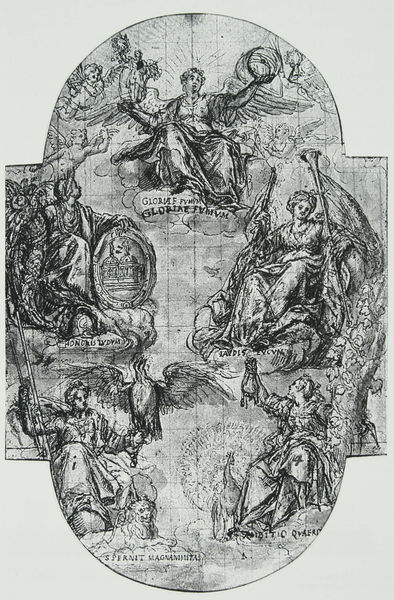
Titel: Entwurf zum Deckenbild der Gloria im Kaisersaal der Residenz München
Künstler: Peter Candid
Standort: Graz
Institution: Alte Galerie am Landesmuseum Joanneum
Schlagwörter: adler, baum, dunkel, feder, flügel, gemälde, gott, himmel, kopf, meer, vogel, weiß, wolken, frauen, menschen, see, sitzen, stadt, ausschnitt, geste, grau, haar, hell, kariert, schwarz, skizze, symbol, zeichnung, blick, hund, tier, tiere, wolke, wand, arme, barock, federn, johannes, kleidung, stehen, bildnis, füllhorn, instrument, signatur, baumstamm, vögel, kirche, figur, stoff, tücher, decke, gewänder, personen, pflanzen, krone, oval, rund, engel, beine, schrift, papier, bogen, haltung, stab, studie, fahne, flagge, grafik, graphik, schattierung, linien, figuren, lanze, thron, kartusche, detail, inschrift, büste, glanz, fein, umriss, schild, gewölbe, medaillon, schweben, form, druck, schwarzweiss, radierung, strich, kugel, ausgebreitet, herrscher, pfau, allegorie, entwurf, kranz, lorbeerkranz, mythologie, göttin, jagd, rom, ecken, karton, wappen, heiligenschein, kreuze, efeu, herrschaftlich, zitat, antik, christlich, götter, zeus, bacchus, olymp, greif, reif, venus, auffahrt, löwe, heilige, deckengemälde, fresko, siegel, hera, juno, jupiter, posaune, putten, maria, allegorien, erzengel, putti, drache, aufstieg, diana, raster, göttlich, himmelfahrt, symbole, fau, federzeichnung, göttinnen, deckenmalerei, vorzeichnung, handzeichnung, trompete, markus, metapher, quadrierung, werkzeuge, apostel, glorie, evangelisten, fischschwanz, lukas, matthäus, attribute, ruhm, deckenbild, parnass, vergitterung, ewand, schalmei, visierung, gloria, tuchg, antikenzitat, friechen, goot, hirarchie, markuslöwe, vorhersehung, wiimpel, überhöhnung, deckenskizze